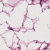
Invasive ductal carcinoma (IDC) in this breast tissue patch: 0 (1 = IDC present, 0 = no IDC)